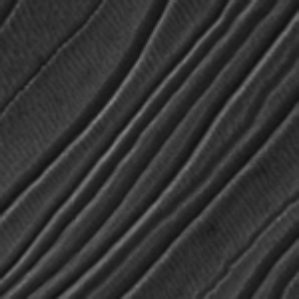
Label: frost